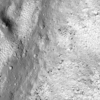
Label: not_dusty